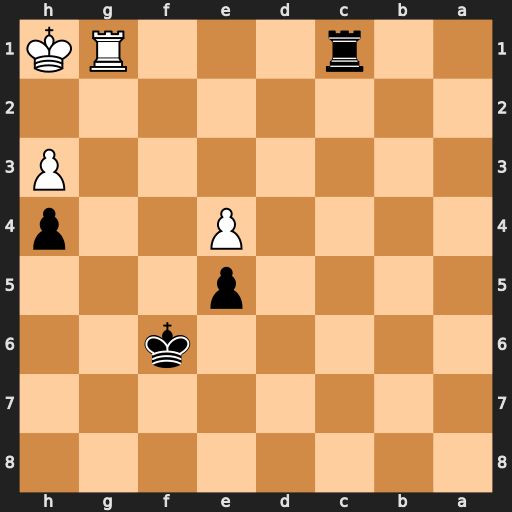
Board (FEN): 8/8/5k2/4p3/4P2p/7P/8/2r3RK
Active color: b
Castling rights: -
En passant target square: -
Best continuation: Rxg1+ Kxg1 Kg5 Kf2 Kf4